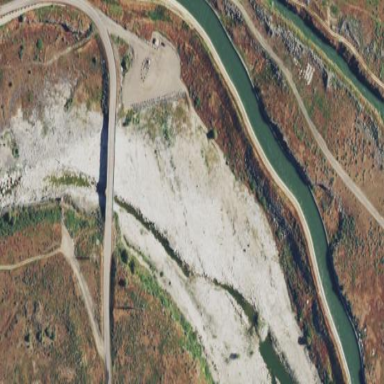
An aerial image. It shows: Canal with water flowing through it.